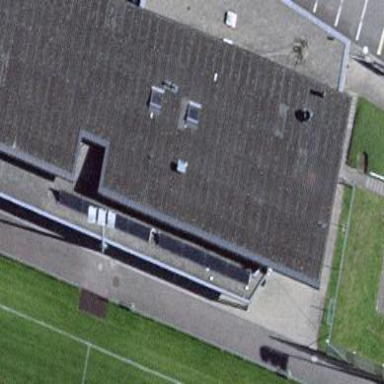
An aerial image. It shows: Sports centre building.